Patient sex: M
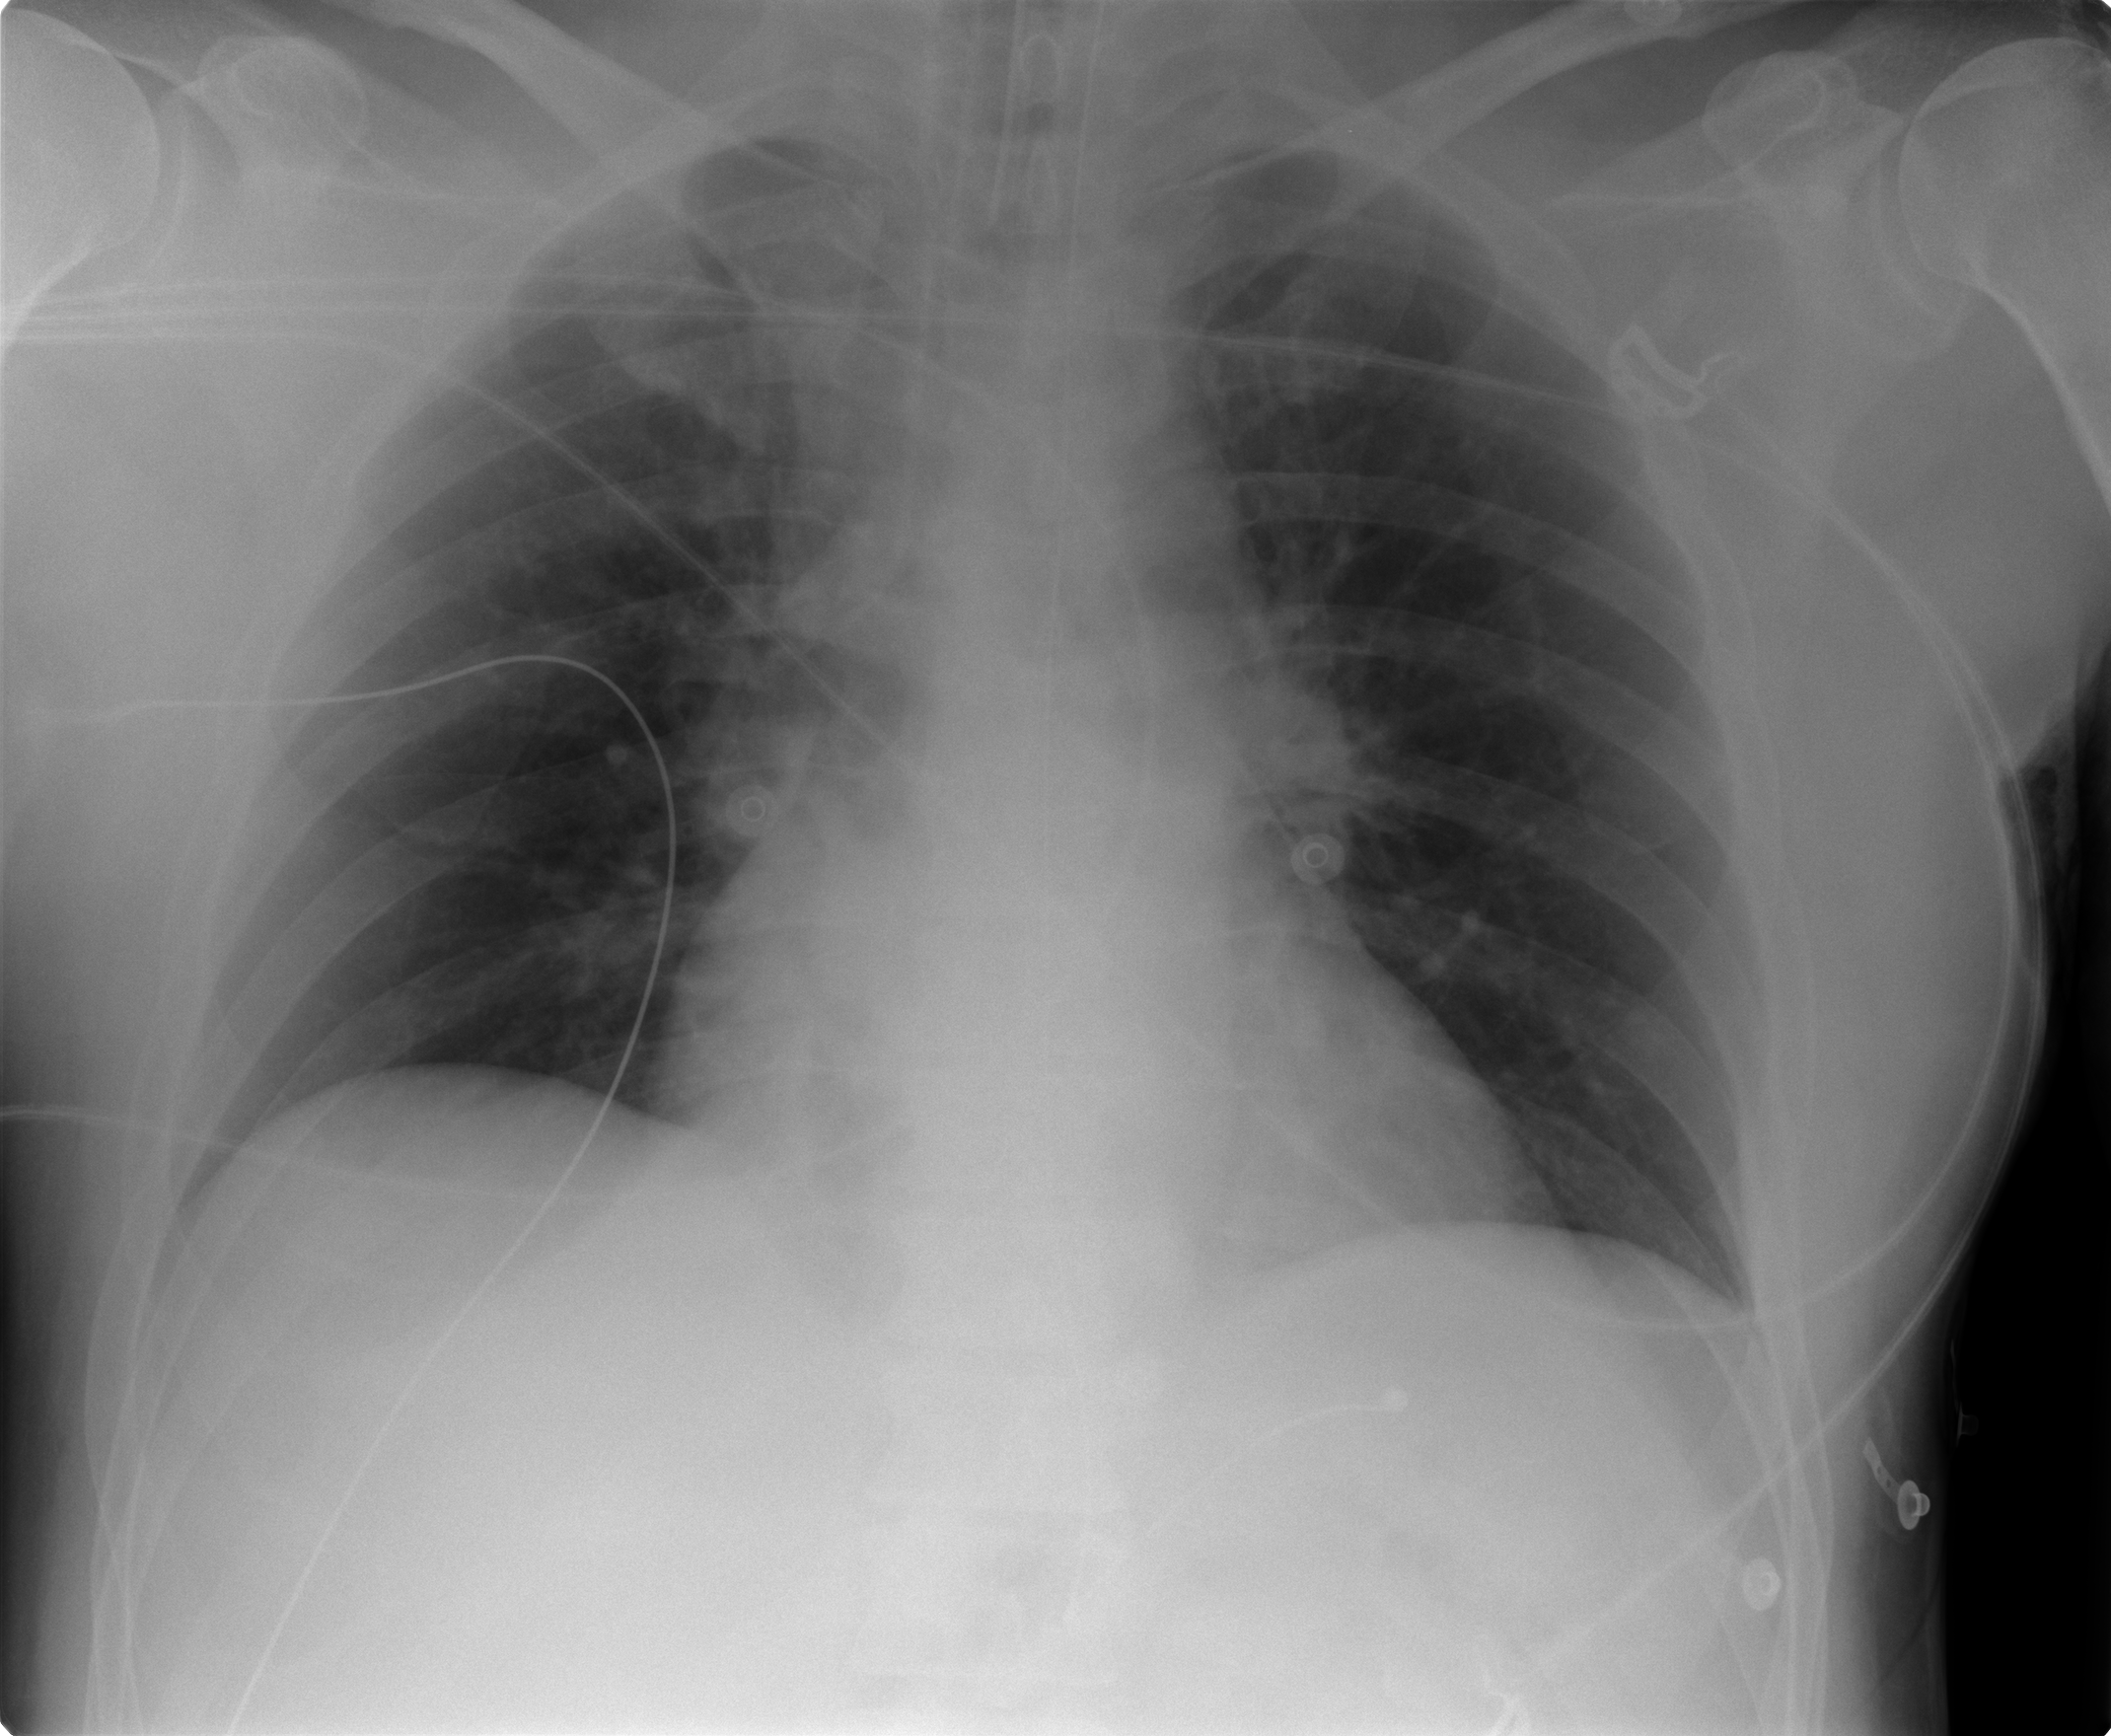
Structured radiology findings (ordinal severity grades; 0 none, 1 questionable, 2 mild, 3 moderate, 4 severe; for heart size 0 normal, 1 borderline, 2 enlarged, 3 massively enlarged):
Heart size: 0
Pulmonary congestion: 2
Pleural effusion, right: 0
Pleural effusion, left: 0
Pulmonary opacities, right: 0
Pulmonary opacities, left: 0
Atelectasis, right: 0
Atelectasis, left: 0